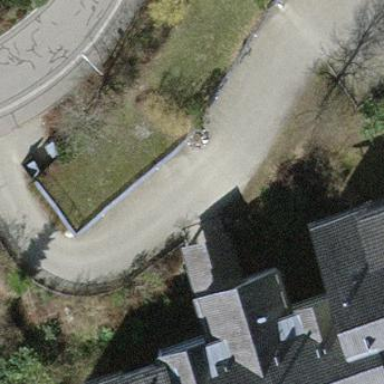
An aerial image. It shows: Group of garages.